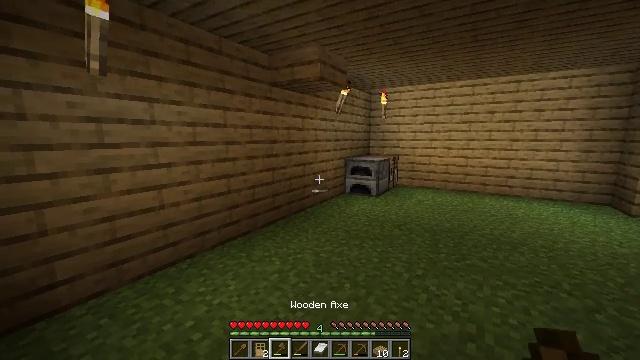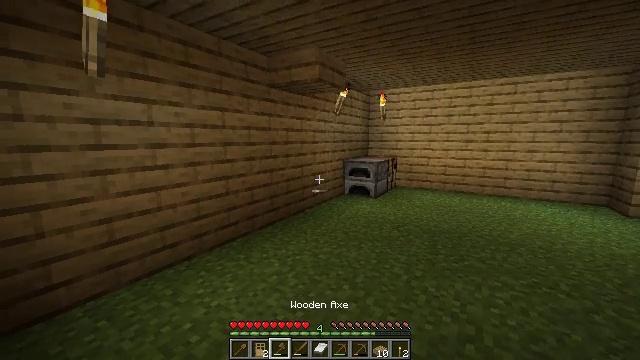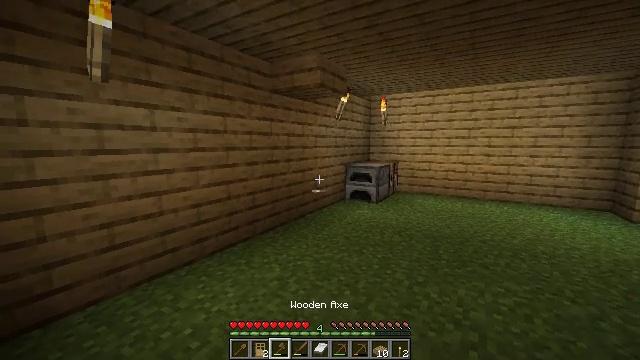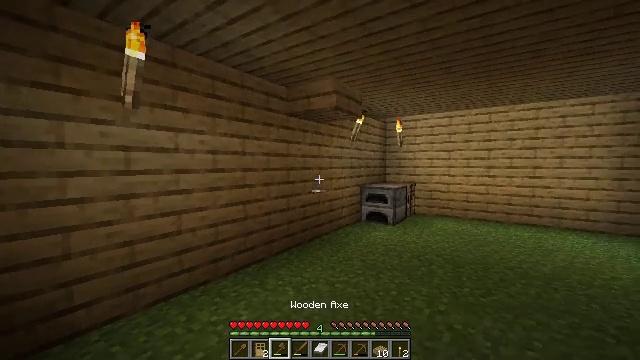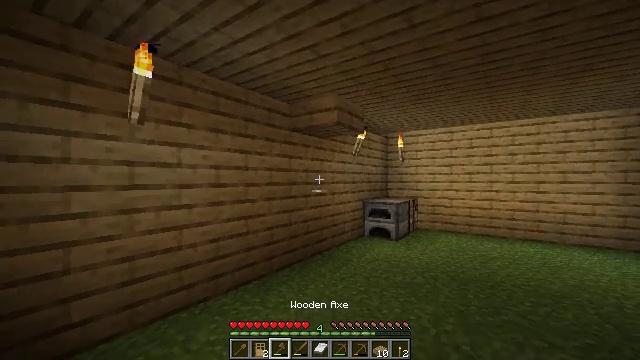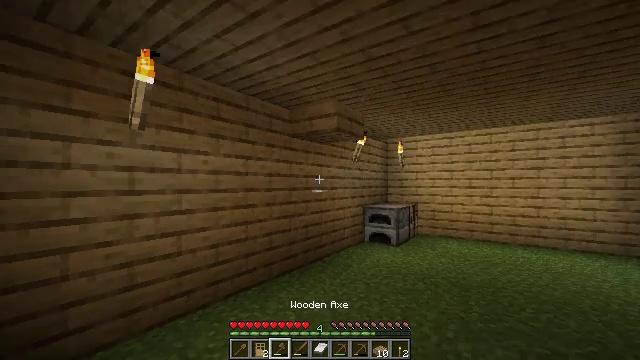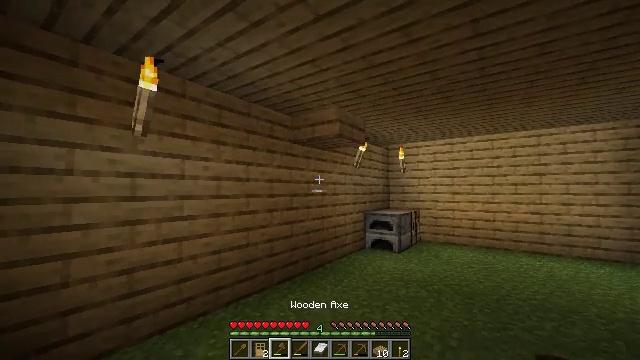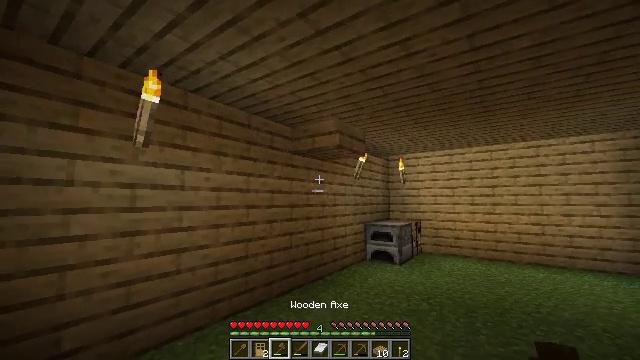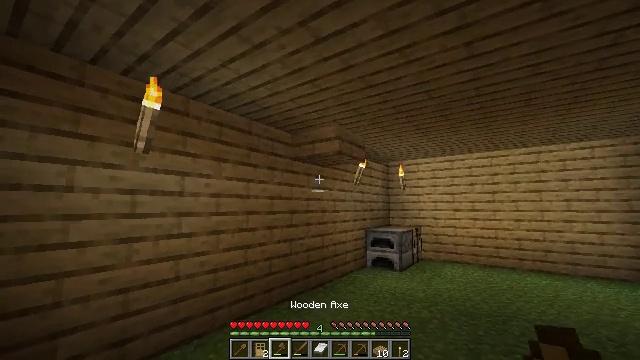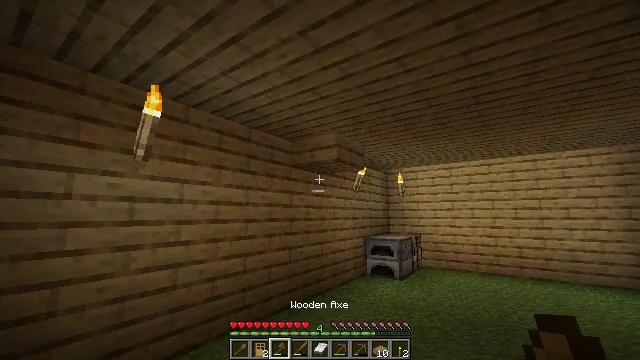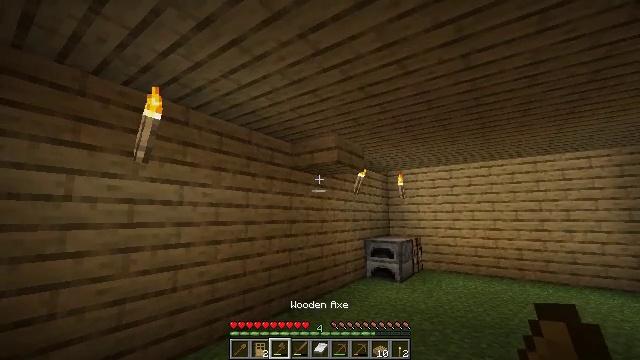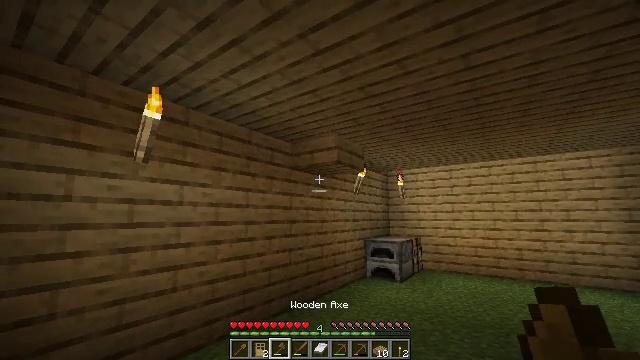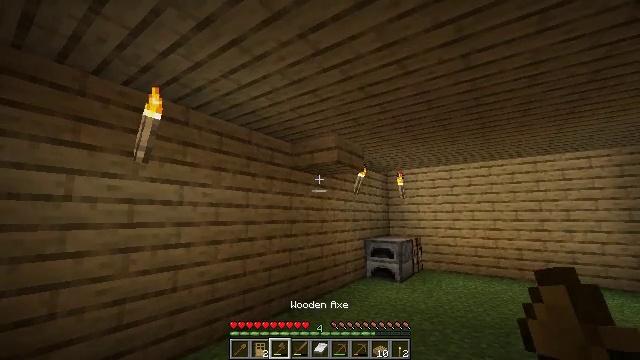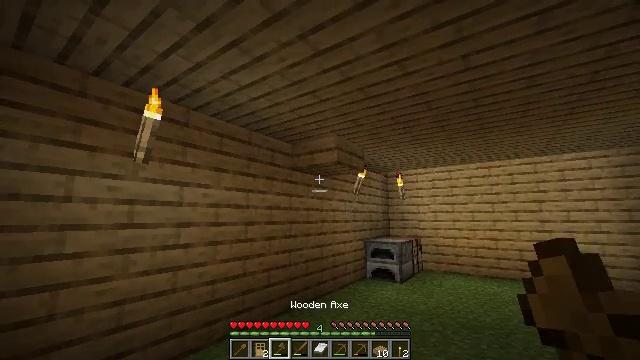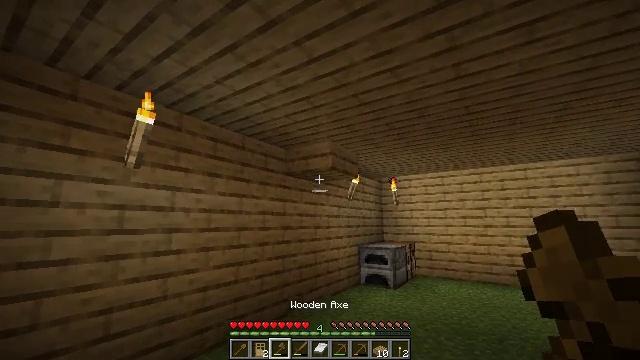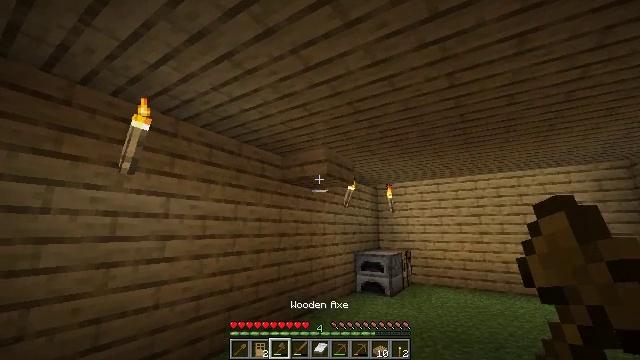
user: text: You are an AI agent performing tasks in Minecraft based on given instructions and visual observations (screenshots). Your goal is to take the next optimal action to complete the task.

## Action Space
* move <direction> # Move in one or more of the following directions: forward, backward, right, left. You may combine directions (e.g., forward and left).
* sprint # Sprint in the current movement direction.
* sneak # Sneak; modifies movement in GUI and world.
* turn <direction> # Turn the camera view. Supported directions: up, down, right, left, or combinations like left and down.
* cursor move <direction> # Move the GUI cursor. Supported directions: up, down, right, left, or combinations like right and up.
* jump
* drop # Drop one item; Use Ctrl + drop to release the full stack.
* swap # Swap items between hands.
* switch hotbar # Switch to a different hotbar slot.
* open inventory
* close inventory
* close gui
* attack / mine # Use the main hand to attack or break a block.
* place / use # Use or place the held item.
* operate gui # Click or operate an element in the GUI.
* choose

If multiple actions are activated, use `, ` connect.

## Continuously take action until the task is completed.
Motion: motion action
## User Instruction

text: Remove the oak slab to gather resources.
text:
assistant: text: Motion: no_op
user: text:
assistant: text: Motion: turn up
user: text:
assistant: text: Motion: turn left and up
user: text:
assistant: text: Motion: turn up
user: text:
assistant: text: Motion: turn up
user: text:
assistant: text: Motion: turn up
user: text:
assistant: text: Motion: turn up
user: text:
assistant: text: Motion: turn up
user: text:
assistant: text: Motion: turn up
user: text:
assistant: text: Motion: no_op
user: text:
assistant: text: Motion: no_op
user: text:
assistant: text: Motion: no_op
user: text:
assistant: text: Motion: no_op
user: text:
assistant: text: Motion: turn right and up
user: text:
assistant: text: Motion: turn up
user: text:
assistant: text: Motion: no_op
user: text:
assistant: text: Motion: no_op
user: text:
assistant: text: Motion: no_op
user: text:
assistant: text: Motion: no_op
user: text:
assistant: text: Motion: no_op
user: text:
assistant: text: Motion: no_op
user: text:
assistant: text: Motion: no_op
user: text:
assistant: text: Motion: no_op
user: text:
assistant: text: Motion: no_op
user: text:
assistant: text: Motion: no_op
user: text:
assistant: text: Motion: no_op
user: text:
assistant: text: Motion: no_op
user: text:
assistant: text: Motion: no_op
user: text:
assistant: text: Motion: no_op
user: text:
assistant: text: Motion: no_op